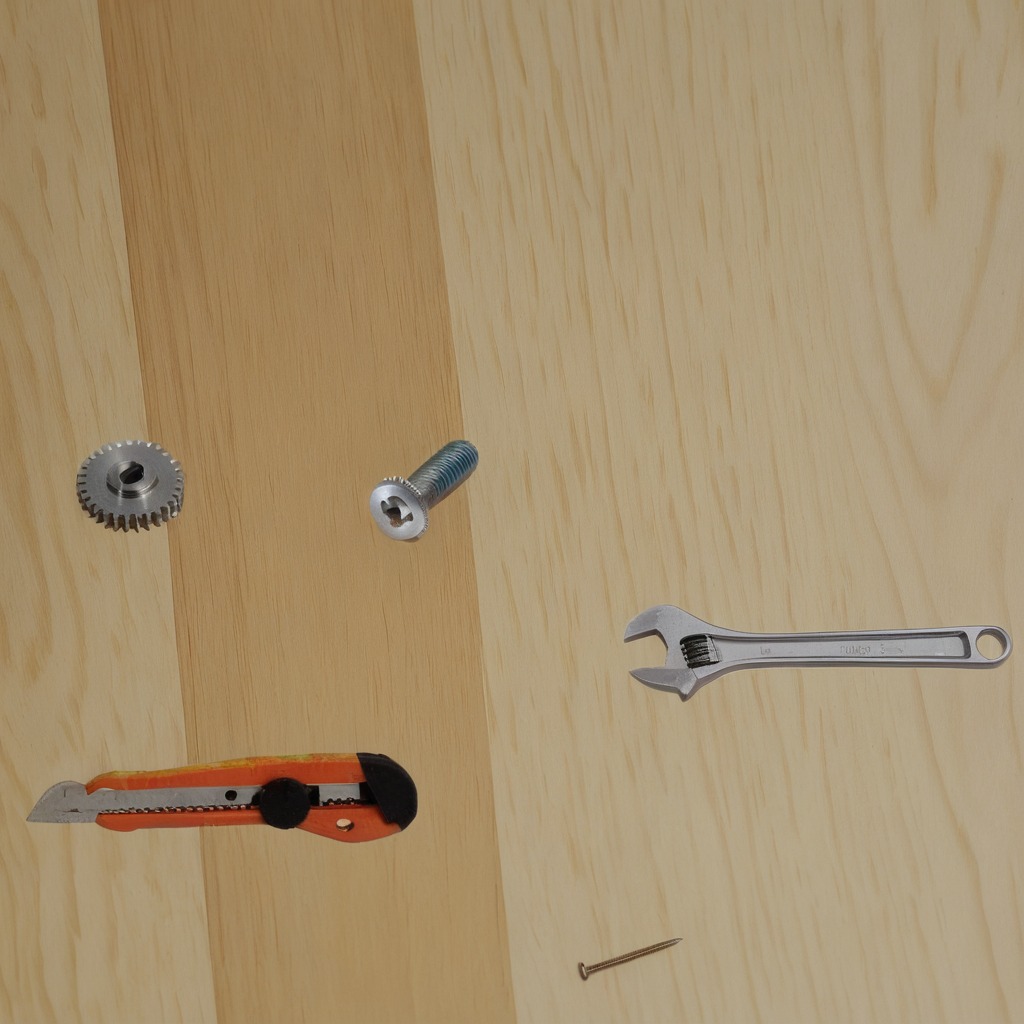
A steel gear with teeth, a utility knife, a metal machine screw, an iron nail, and a wrench are lying on the plywood surface.